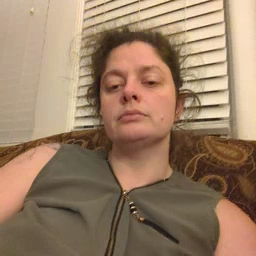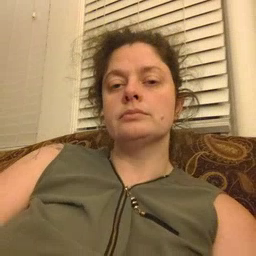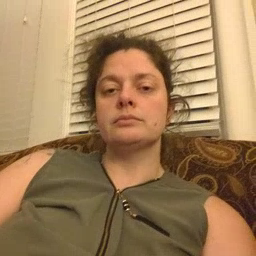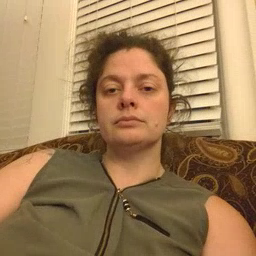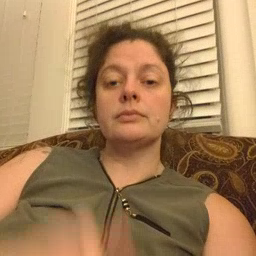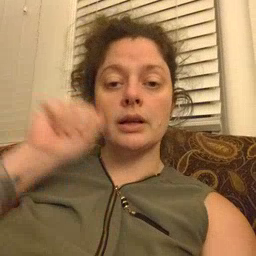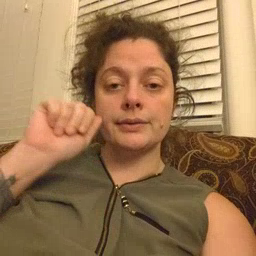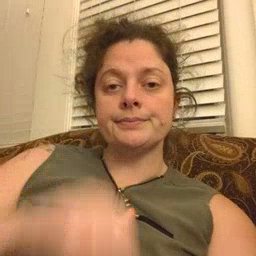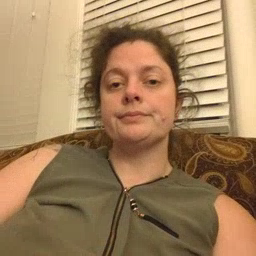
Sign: aunt